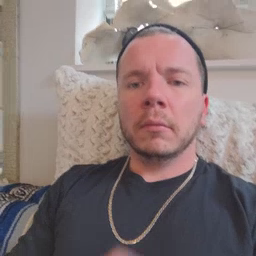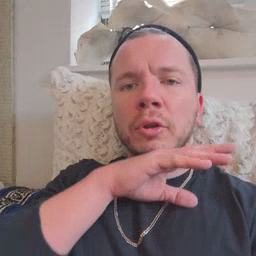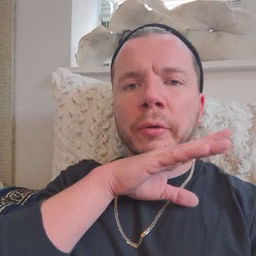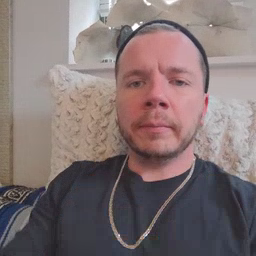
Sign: dirty